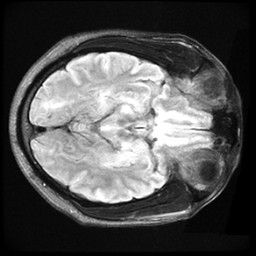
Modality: FLAIR
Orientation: axial
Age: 47
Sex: male
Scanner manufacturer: ge
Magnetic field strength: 3 T
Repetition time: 11 s
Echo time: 0.1497 s